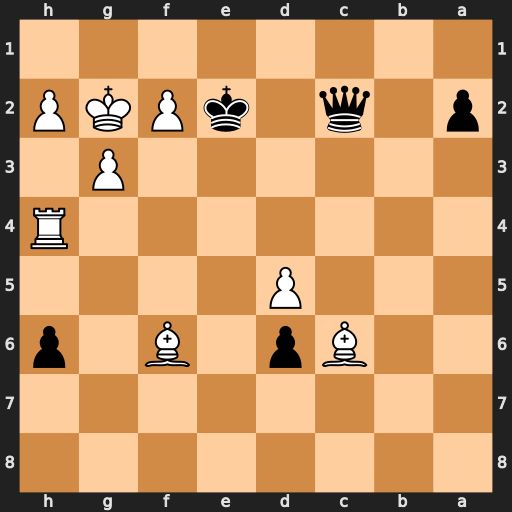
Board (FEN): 8/8/2Bp1B1p/3P4/7R/6P1/p1q1kPKP/8
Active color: b
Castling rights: -
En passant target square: -
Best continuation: Qb1 Bb5+ Qxb5